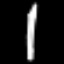
Label: pencil